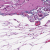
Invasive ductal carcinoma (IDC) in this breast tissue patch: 0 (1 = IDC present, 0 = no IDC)